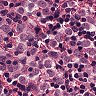
Metastatic tissue present: yes